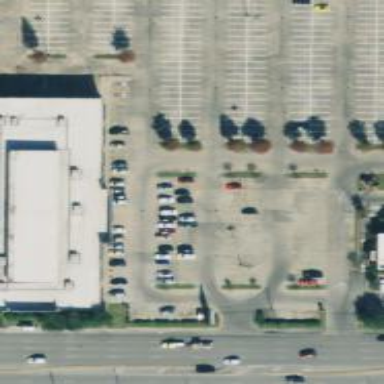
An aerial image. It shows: Parking space.